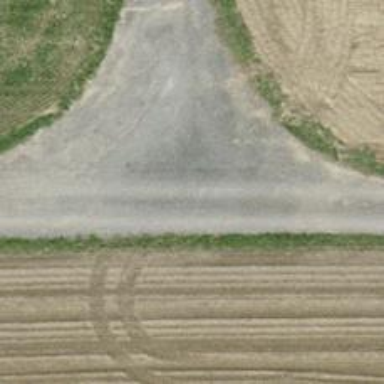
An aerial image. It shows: Asphalt track with grade 1 tracktype.